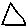
Label: triangle